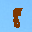
Label: 8